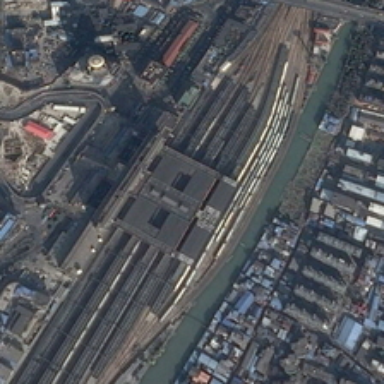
Many trains are running on the red track beside the road .